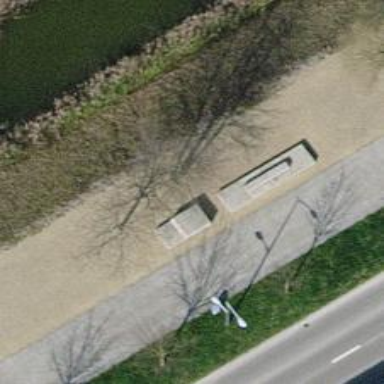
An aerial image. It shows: Bench for seating.